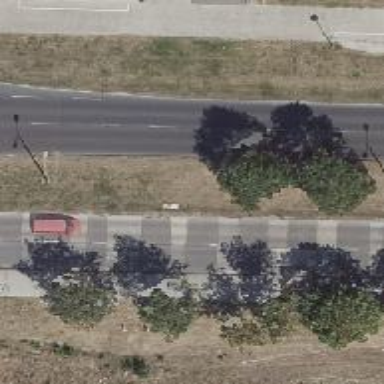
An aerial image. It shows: Avenue of deciduous broadleaved trees.